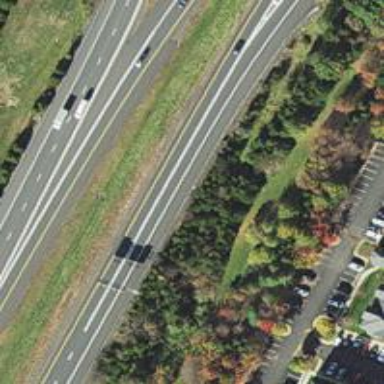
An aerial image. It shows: Motorway junction.